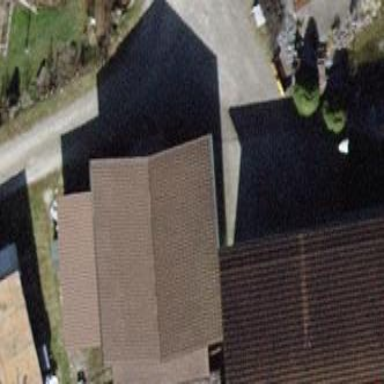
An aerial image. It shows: Shed building.